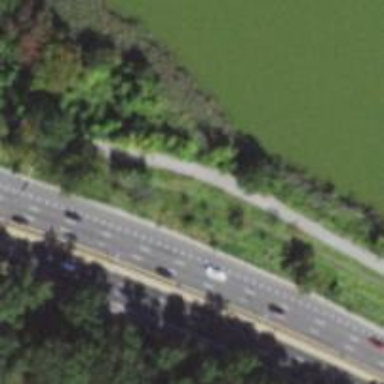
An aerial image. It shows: Motorway junction.